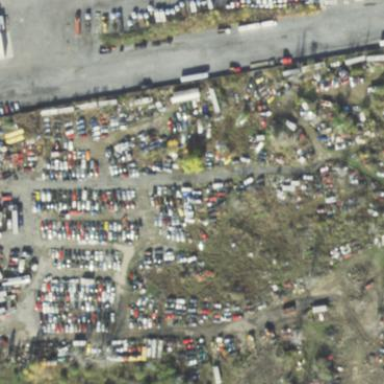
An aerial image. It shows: Industrial area designated as scrap yard.